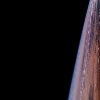
Label: space